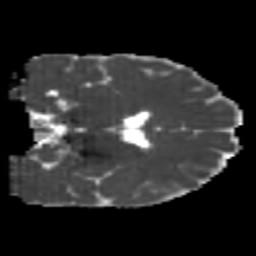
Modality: MD
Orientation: coronal
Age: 21
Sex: male
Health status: healthy
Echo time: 0.074 s